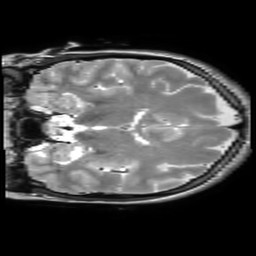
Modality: T2w
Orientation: coronal
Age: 20
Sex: female
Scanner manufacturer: philips
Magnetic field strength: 3 T
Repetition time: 3 s
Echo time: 0.08 s